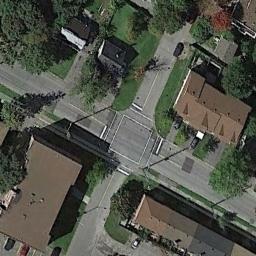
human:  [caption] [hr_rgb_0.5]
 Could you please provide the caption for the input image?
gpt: An intersection without cars located in a residential area .

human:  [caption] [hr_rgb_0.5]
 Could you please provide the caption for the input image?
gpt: There are many trees near the intersection .

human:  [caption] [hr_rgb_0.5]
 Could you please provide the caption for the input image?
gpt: There are many houses with brown roofs and many trees around the intersection, And many cars are parked in the open space by the intersection .

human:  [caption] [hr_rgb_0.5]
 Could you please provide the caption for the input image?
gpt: There are arrows on the ground at the intersection .

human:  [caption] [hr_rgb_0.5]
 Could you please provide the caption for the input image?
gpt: There are some brown buildings and green trees around the intersection .